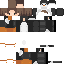
A male skeleton skin with dark skin, wearing brown long hair dressed in a black armor chest and brown pants, featuring a closed mouth.